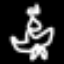
Label: angel